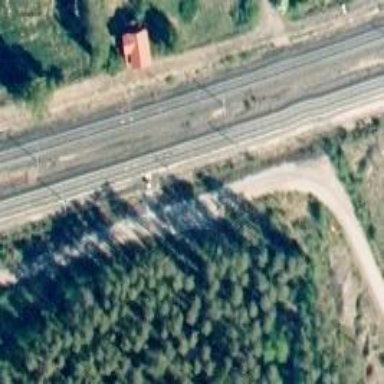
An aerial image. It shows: Railway signal.